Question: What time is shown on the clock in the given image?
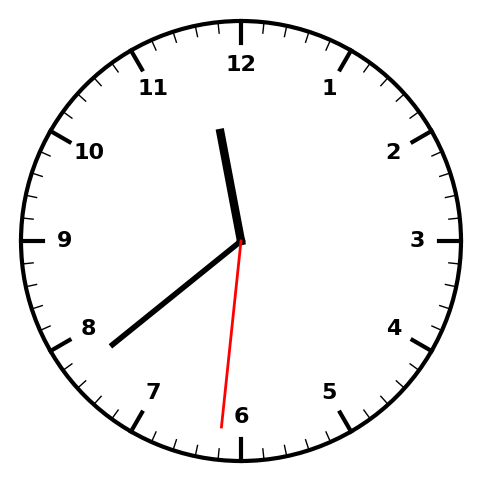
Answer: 11:38:31